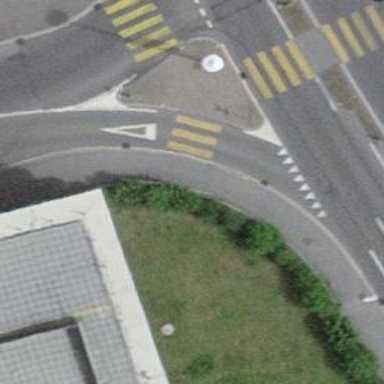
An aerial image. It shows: Marked zebra crossing with pedestrian island.